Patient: sex M, age 62
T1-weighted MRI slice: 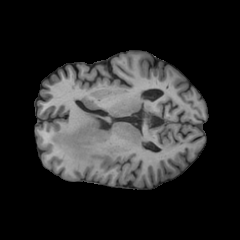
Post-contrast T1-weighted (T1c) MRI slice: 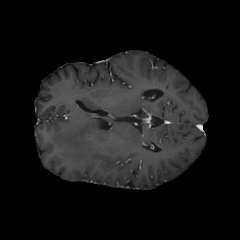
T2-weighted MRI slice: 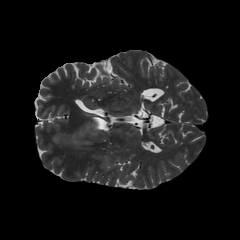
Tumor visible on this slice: yes
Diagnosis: Glioblastoma, IDH-wildtype
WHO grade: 4